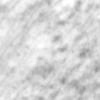
Label: no_change